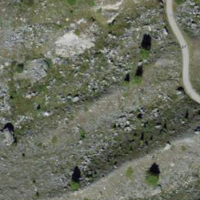
EUNIS habitat code: 48
Species observed at this site:
Marmota marmota
Dryas octopetala
Anthus spinoletta
Campanula scheuchzeri
Chamaenerion dodonaei
Bartsia alpina